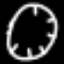
Label: clock